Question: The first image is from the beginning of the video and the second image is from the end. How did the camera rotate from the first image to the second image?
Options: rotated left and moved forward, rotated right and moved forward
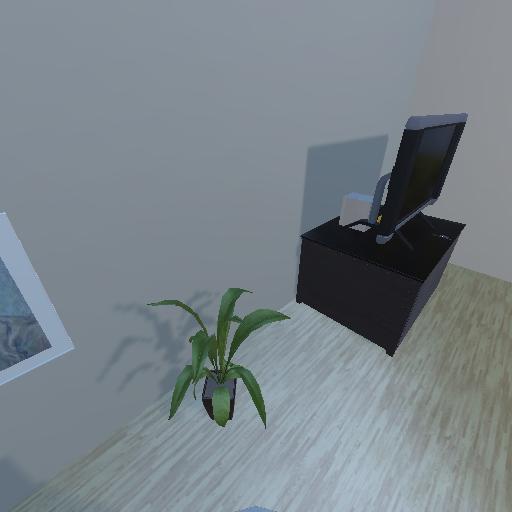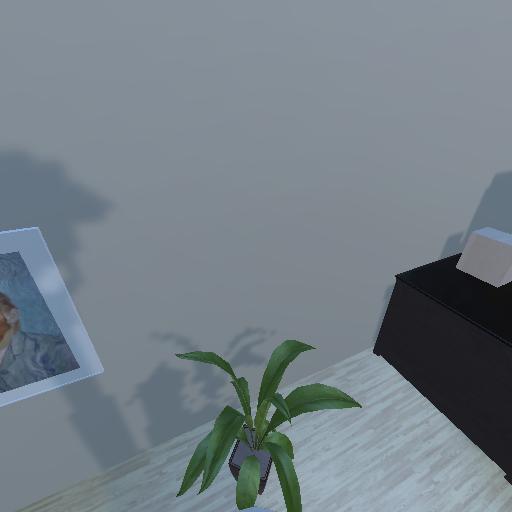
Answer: rotated left and moved forward